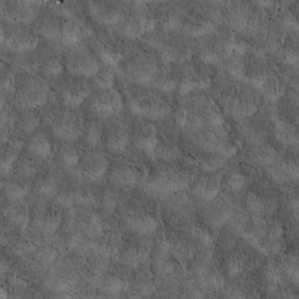
Label: non_frost